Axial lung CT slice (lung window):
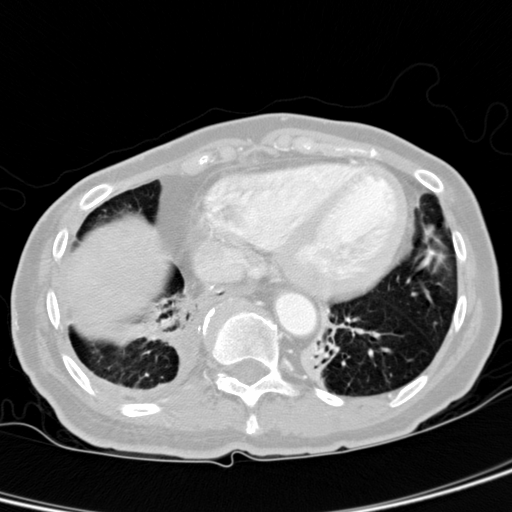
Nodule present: no